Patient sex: F
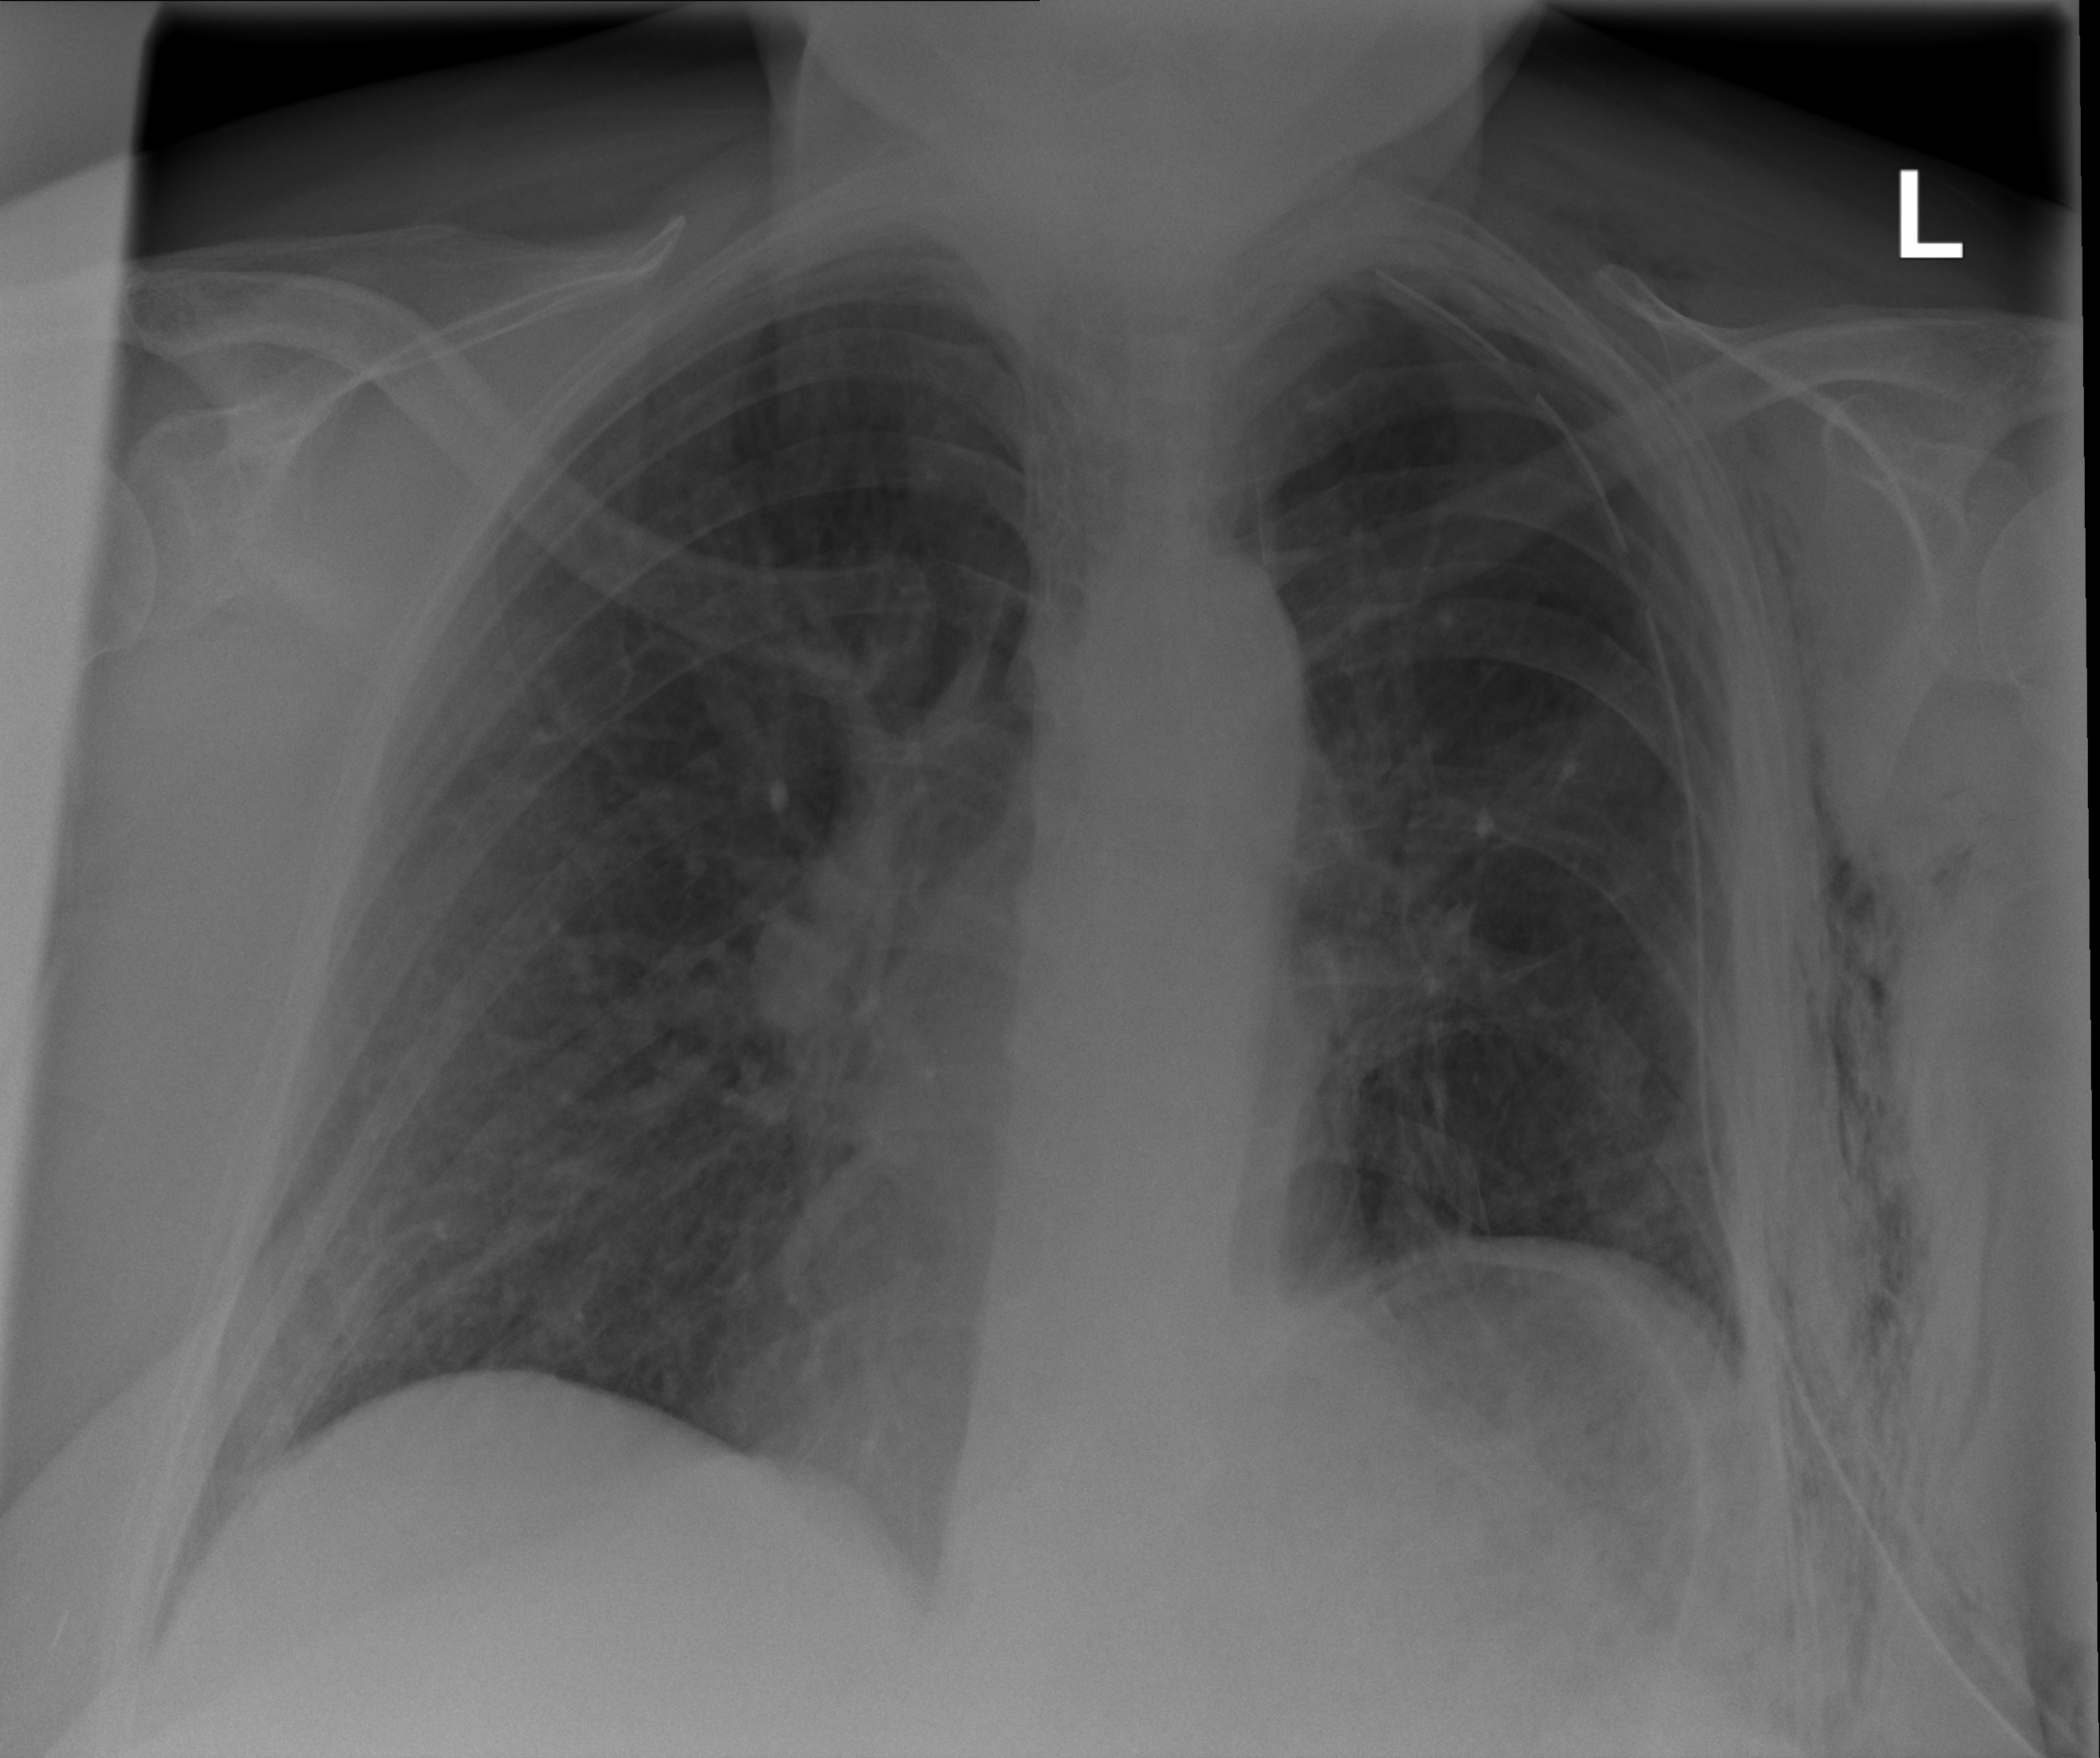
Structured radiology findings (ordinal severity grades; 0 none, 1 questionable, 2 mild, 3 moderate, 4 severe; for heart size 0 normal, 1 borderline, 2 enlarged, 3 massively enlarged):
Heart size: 0
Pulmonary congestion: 1
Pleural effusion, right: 0
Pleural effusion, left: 2
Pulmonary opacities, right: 2
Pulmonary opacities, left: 2
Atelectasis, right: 2
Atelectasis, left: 2